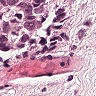
Metastatic tissue present: yes